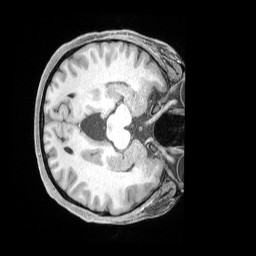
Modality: T1w
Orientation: axial
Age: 38
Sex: female
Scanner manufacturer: siemens
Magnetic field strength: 3 T
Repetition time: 2 s
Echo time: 0.00211 s